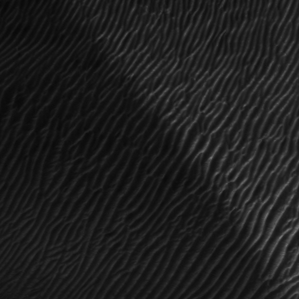
Label: frost